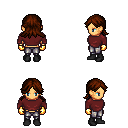
a pixel art fantasy rpg character, female body template, human, tanned skin, maroon long-sleeve shirt, metal pants, brown loose hair, gold gloves, black shoes, four views (front, back, left, right), 2x2 character sprite sheet, small pixel art, hard edges, no anti-aliasing